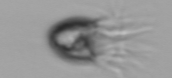
Label: Balanion